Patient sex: M
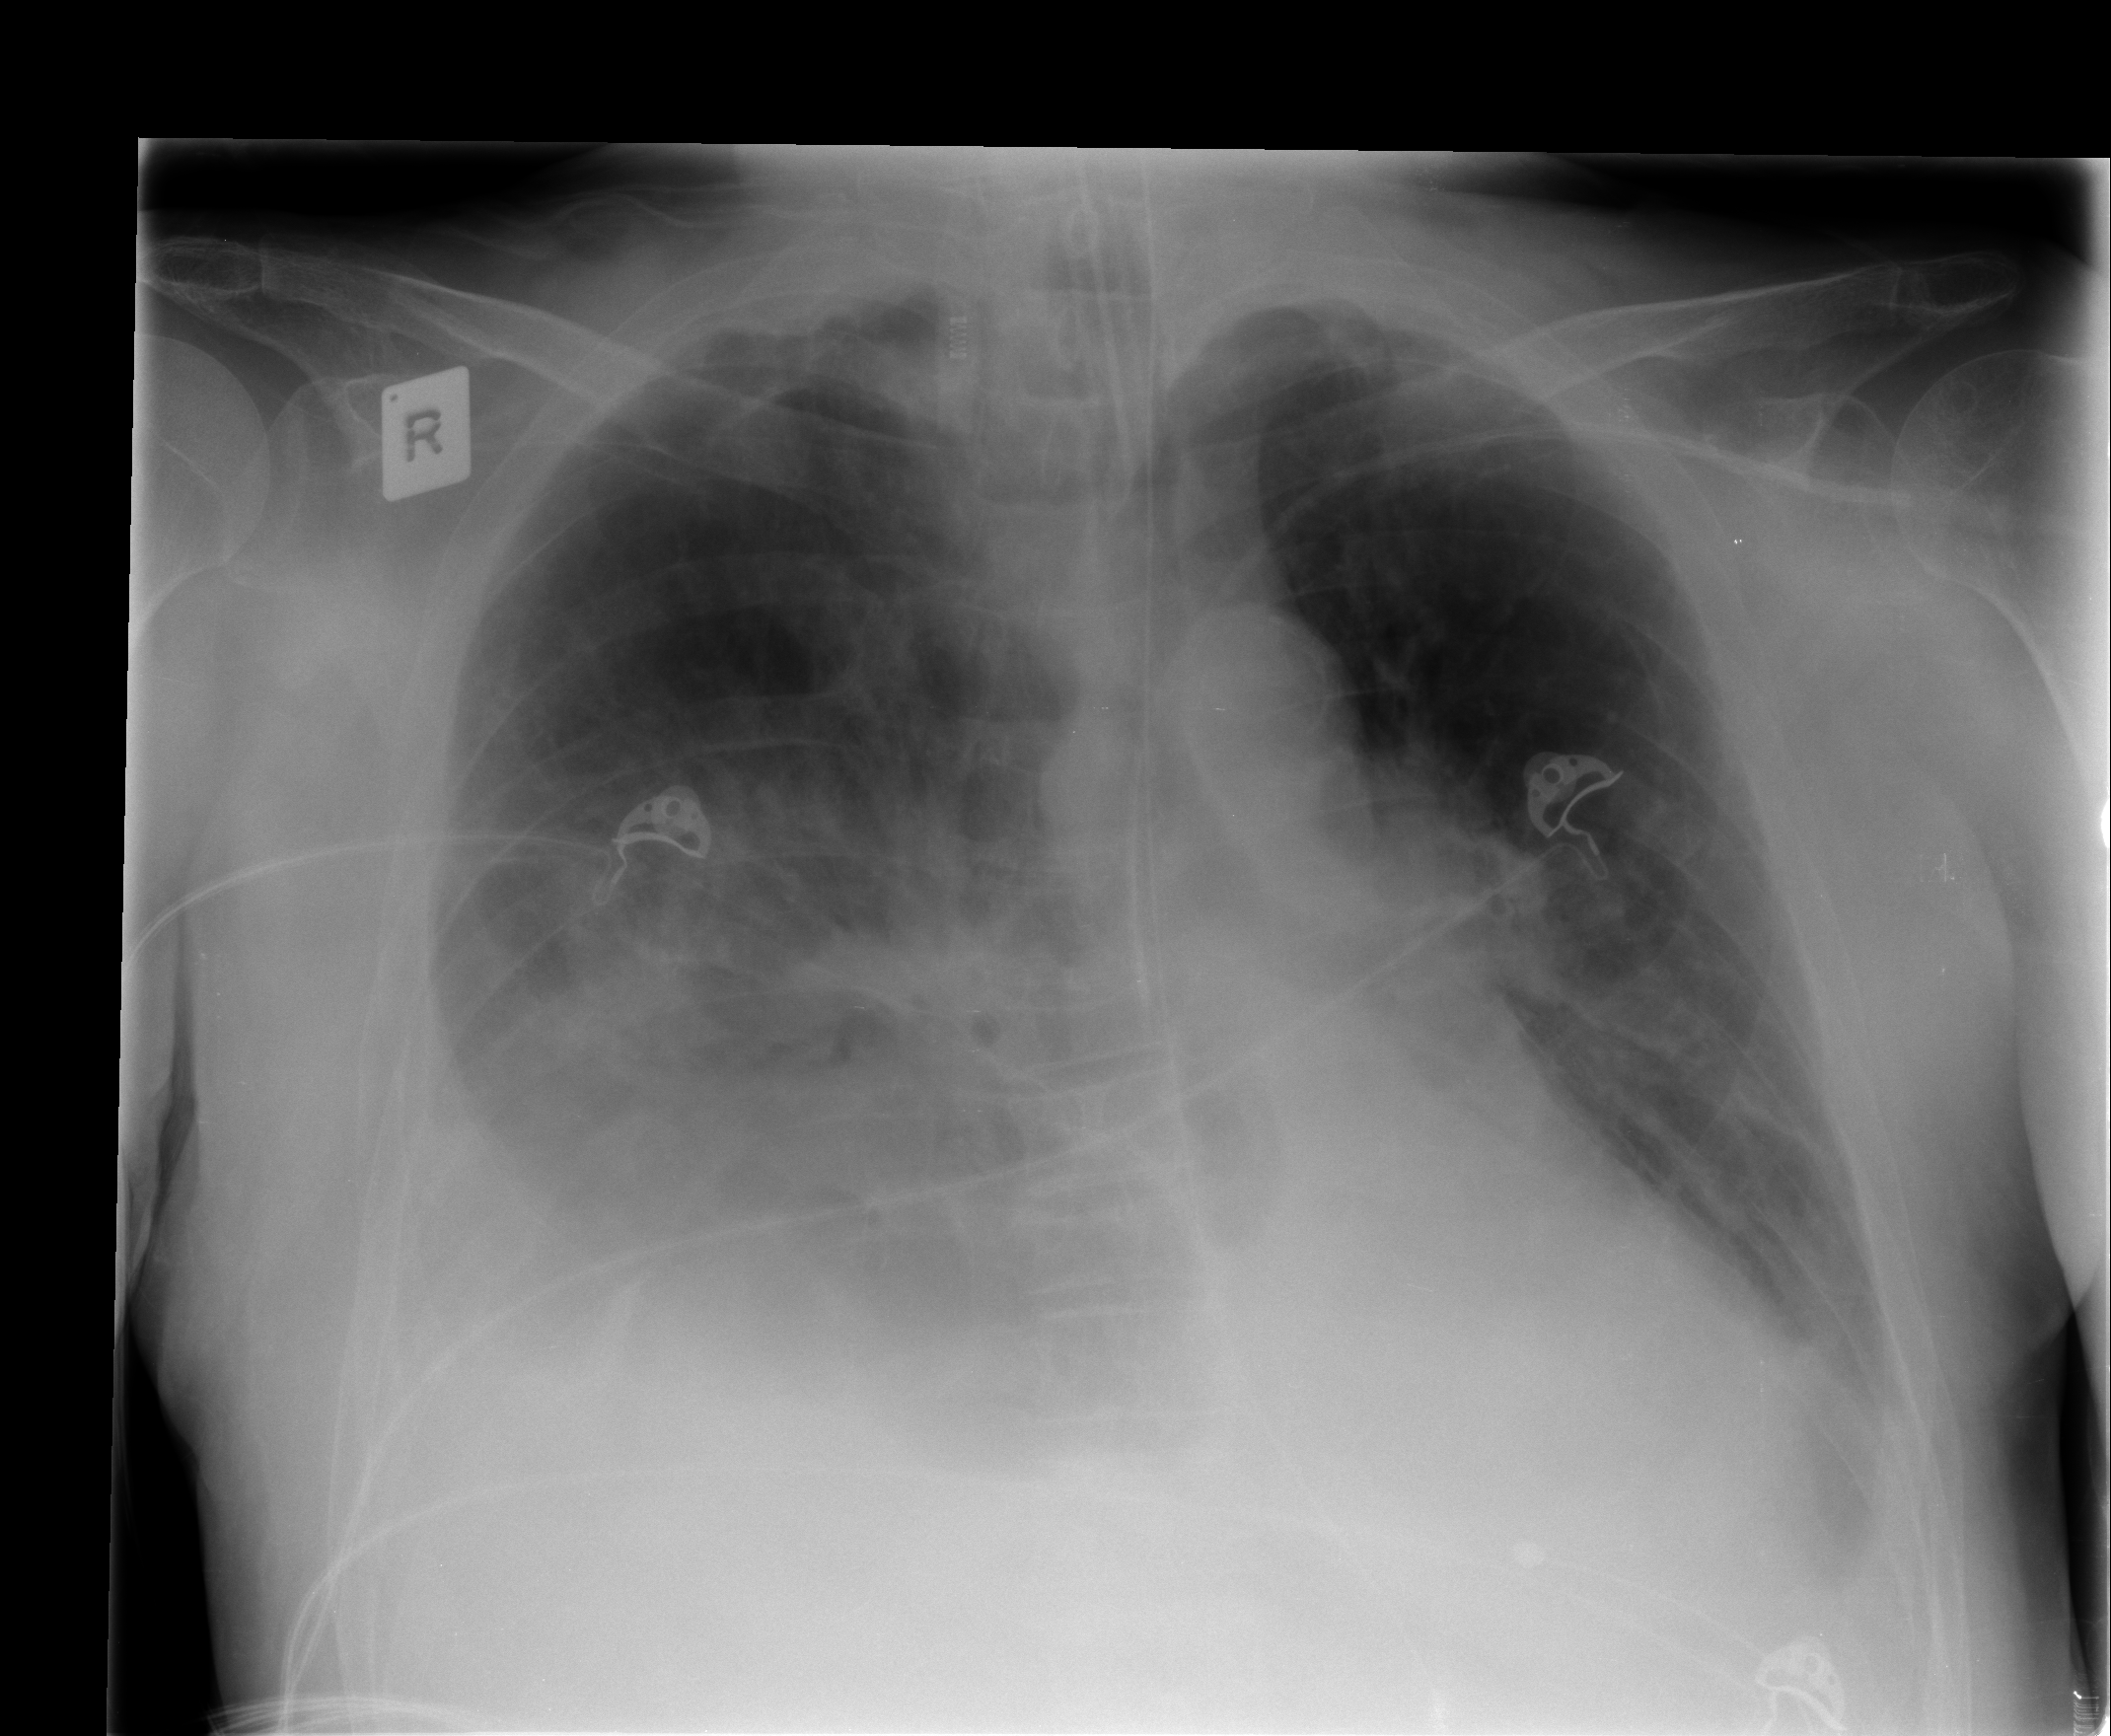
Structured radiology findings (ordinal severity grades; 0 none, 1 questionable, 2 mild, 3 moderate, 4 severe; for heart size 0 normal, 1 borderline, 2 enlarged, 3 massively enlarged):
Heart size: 0
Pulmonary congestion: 0
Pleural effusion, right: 3
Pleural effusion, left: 2
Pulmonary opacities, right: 3
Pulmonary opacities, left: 0
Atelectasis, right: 2
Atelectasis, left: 2